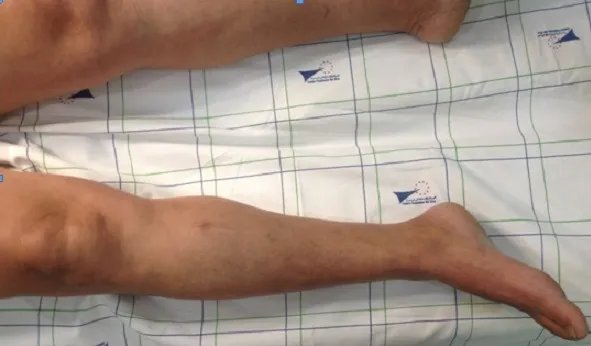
The arrow indicates the swollen area of the right leg.
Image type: medical_photograph (skin_photograph)